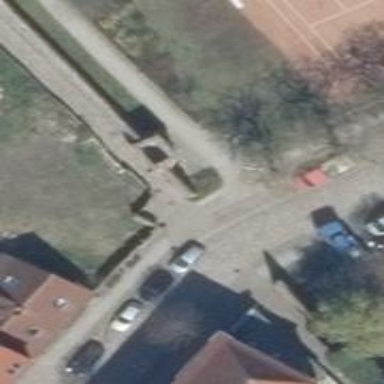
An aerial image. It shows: Historic city gate that is now tourist attraction.